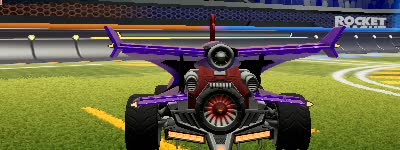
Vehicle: aftershock